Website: crate-barrel
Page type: customer-info-address
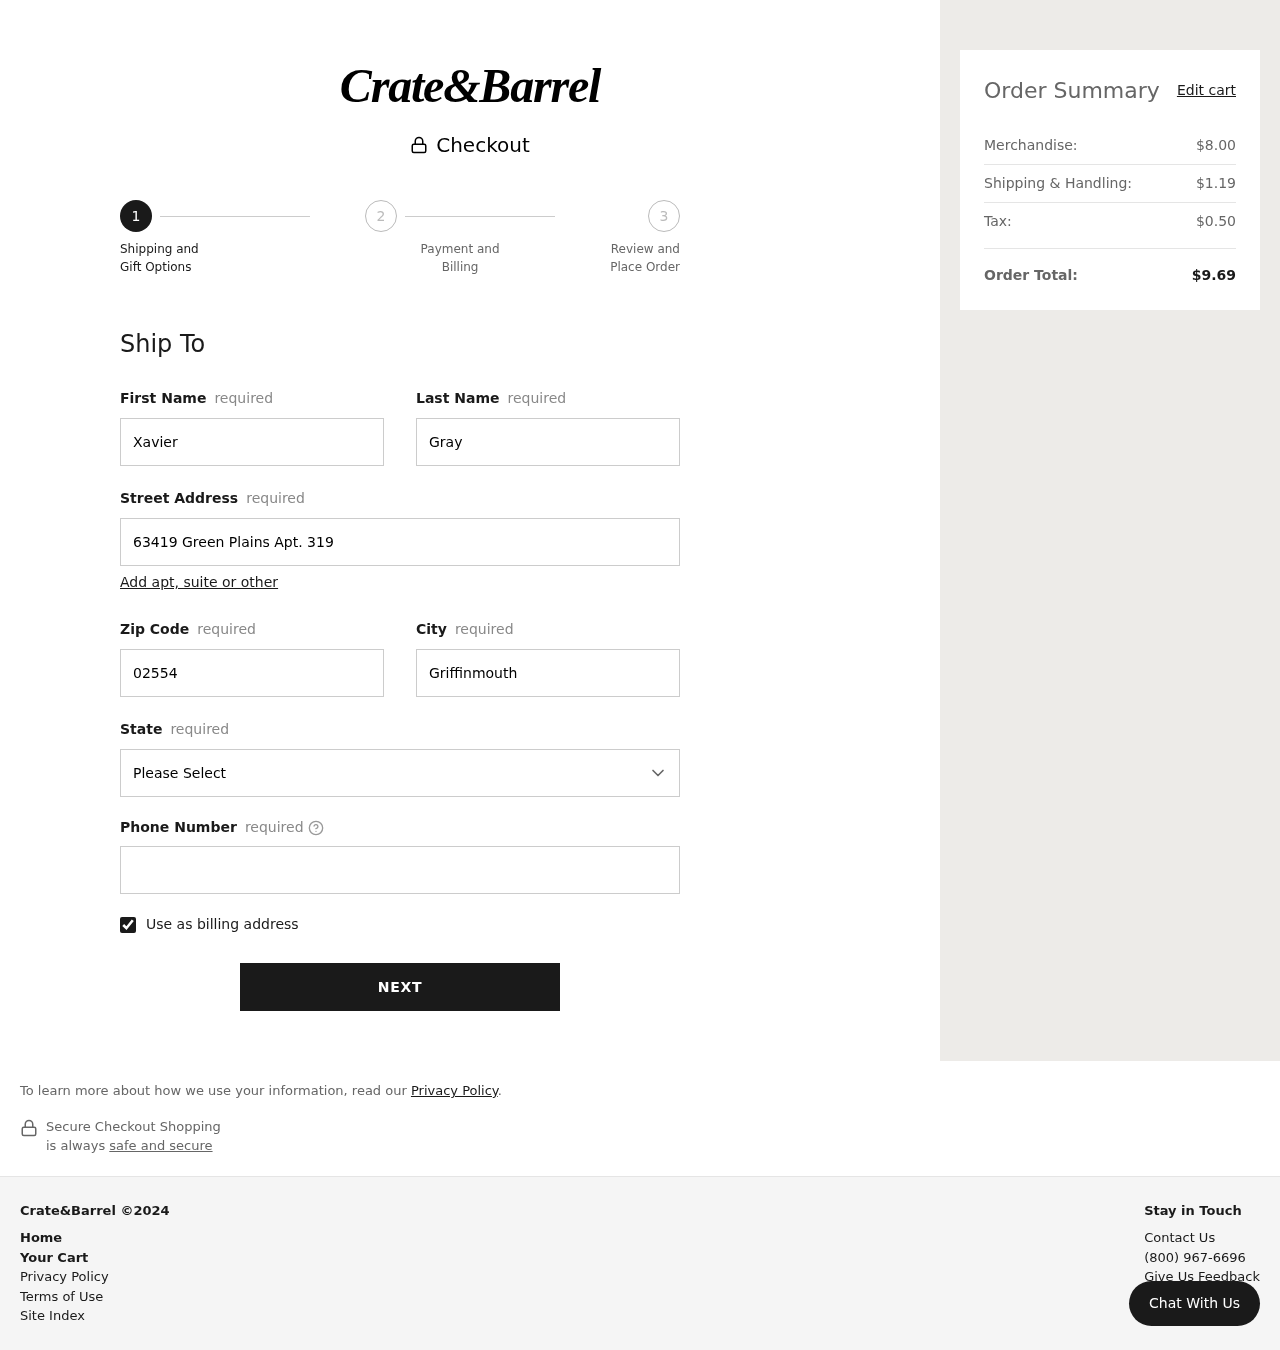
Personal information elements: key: PII_CITY
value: Griffinmouth
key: PII_FIRSTNAME
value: Xavier
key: PII_LASTNAME
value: Gray
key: PII_PHONE
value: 4366236453
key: PII_POSTCODE
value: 02554
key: PII_STATE
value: GU
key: PII_STREET
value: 63419 Green Plains Apt. 319
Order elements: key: ORDER_SUBTOTAL
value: $8.00
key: ORDER_SHIPPING_COST
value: $1.19
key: ORDER_TAX
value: $0.50
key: ORDER_TOTAL
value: $9.69